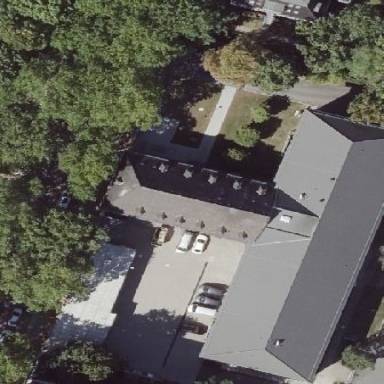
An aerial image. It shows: Emergency service building with hipped roof.